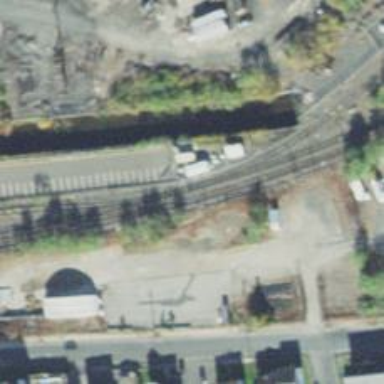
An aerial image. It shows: Railway junction.